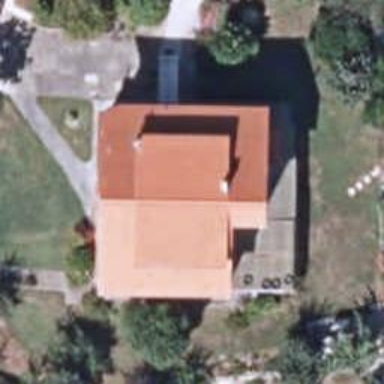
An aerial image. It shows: Simple and straightforward house.